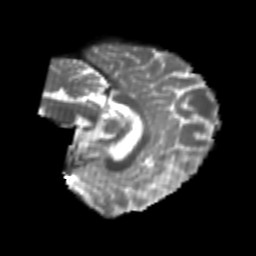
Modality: T2w
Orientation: sagittal
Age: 22
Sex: female
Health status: healthy
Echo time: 0.074 s